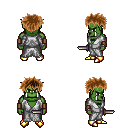
a pixel art fantasy rpg character, male body template, orc, green skin, white robe, red pants, brown bedhead hairstyle, leather bracers, gold boots, dagger, four views (front, back, left, right), 2x2 character sprite sheet, small pixel art, hard edges, no anti-aliasing